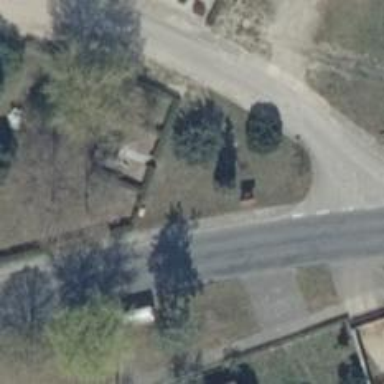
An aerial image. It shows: Secondary road with asphalt surface and sidewalks on both sides.